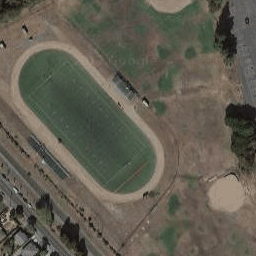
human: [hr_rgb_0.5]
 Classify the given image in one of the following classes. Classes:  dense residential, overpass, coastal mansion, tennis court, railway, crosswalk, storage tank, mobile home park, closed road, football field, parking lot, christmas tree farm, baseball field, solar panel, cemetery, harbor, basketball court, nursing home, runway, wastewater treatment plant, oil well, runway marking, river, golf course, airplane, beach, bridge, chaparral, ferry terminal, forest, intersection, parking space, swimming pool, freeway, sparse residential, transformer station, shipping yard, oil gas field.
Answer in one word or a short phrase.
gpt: football field